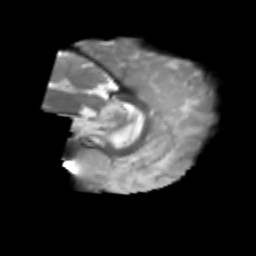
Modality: T2w
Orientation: sagittal
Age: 6
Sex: male
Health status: healthy